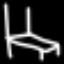
Label: chair